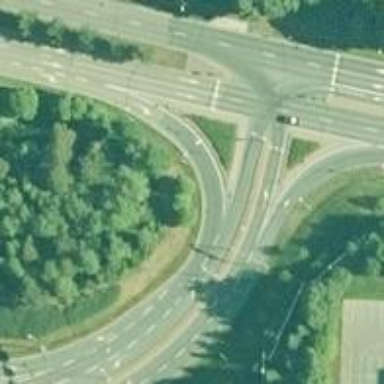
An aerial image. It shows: Asphalt road at the secondary link level.